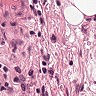
Metastatic tissue present: no